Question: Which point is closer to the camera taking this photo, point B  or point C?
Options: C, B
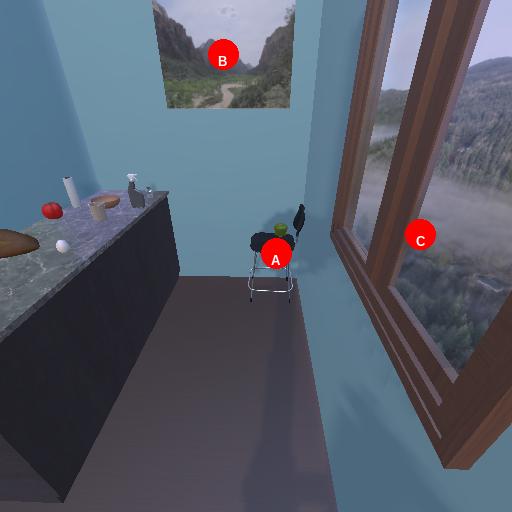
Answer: C